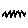
Label: zigzag